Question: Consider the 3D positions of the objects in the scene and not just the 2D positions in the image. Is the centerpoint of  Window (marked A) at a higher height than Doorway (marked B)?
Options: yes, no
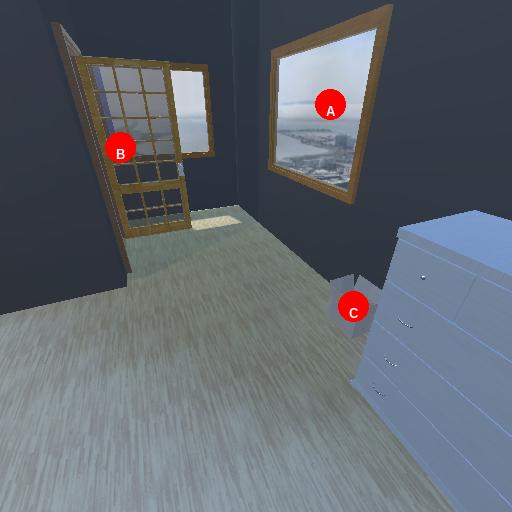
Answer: yes